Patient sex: F
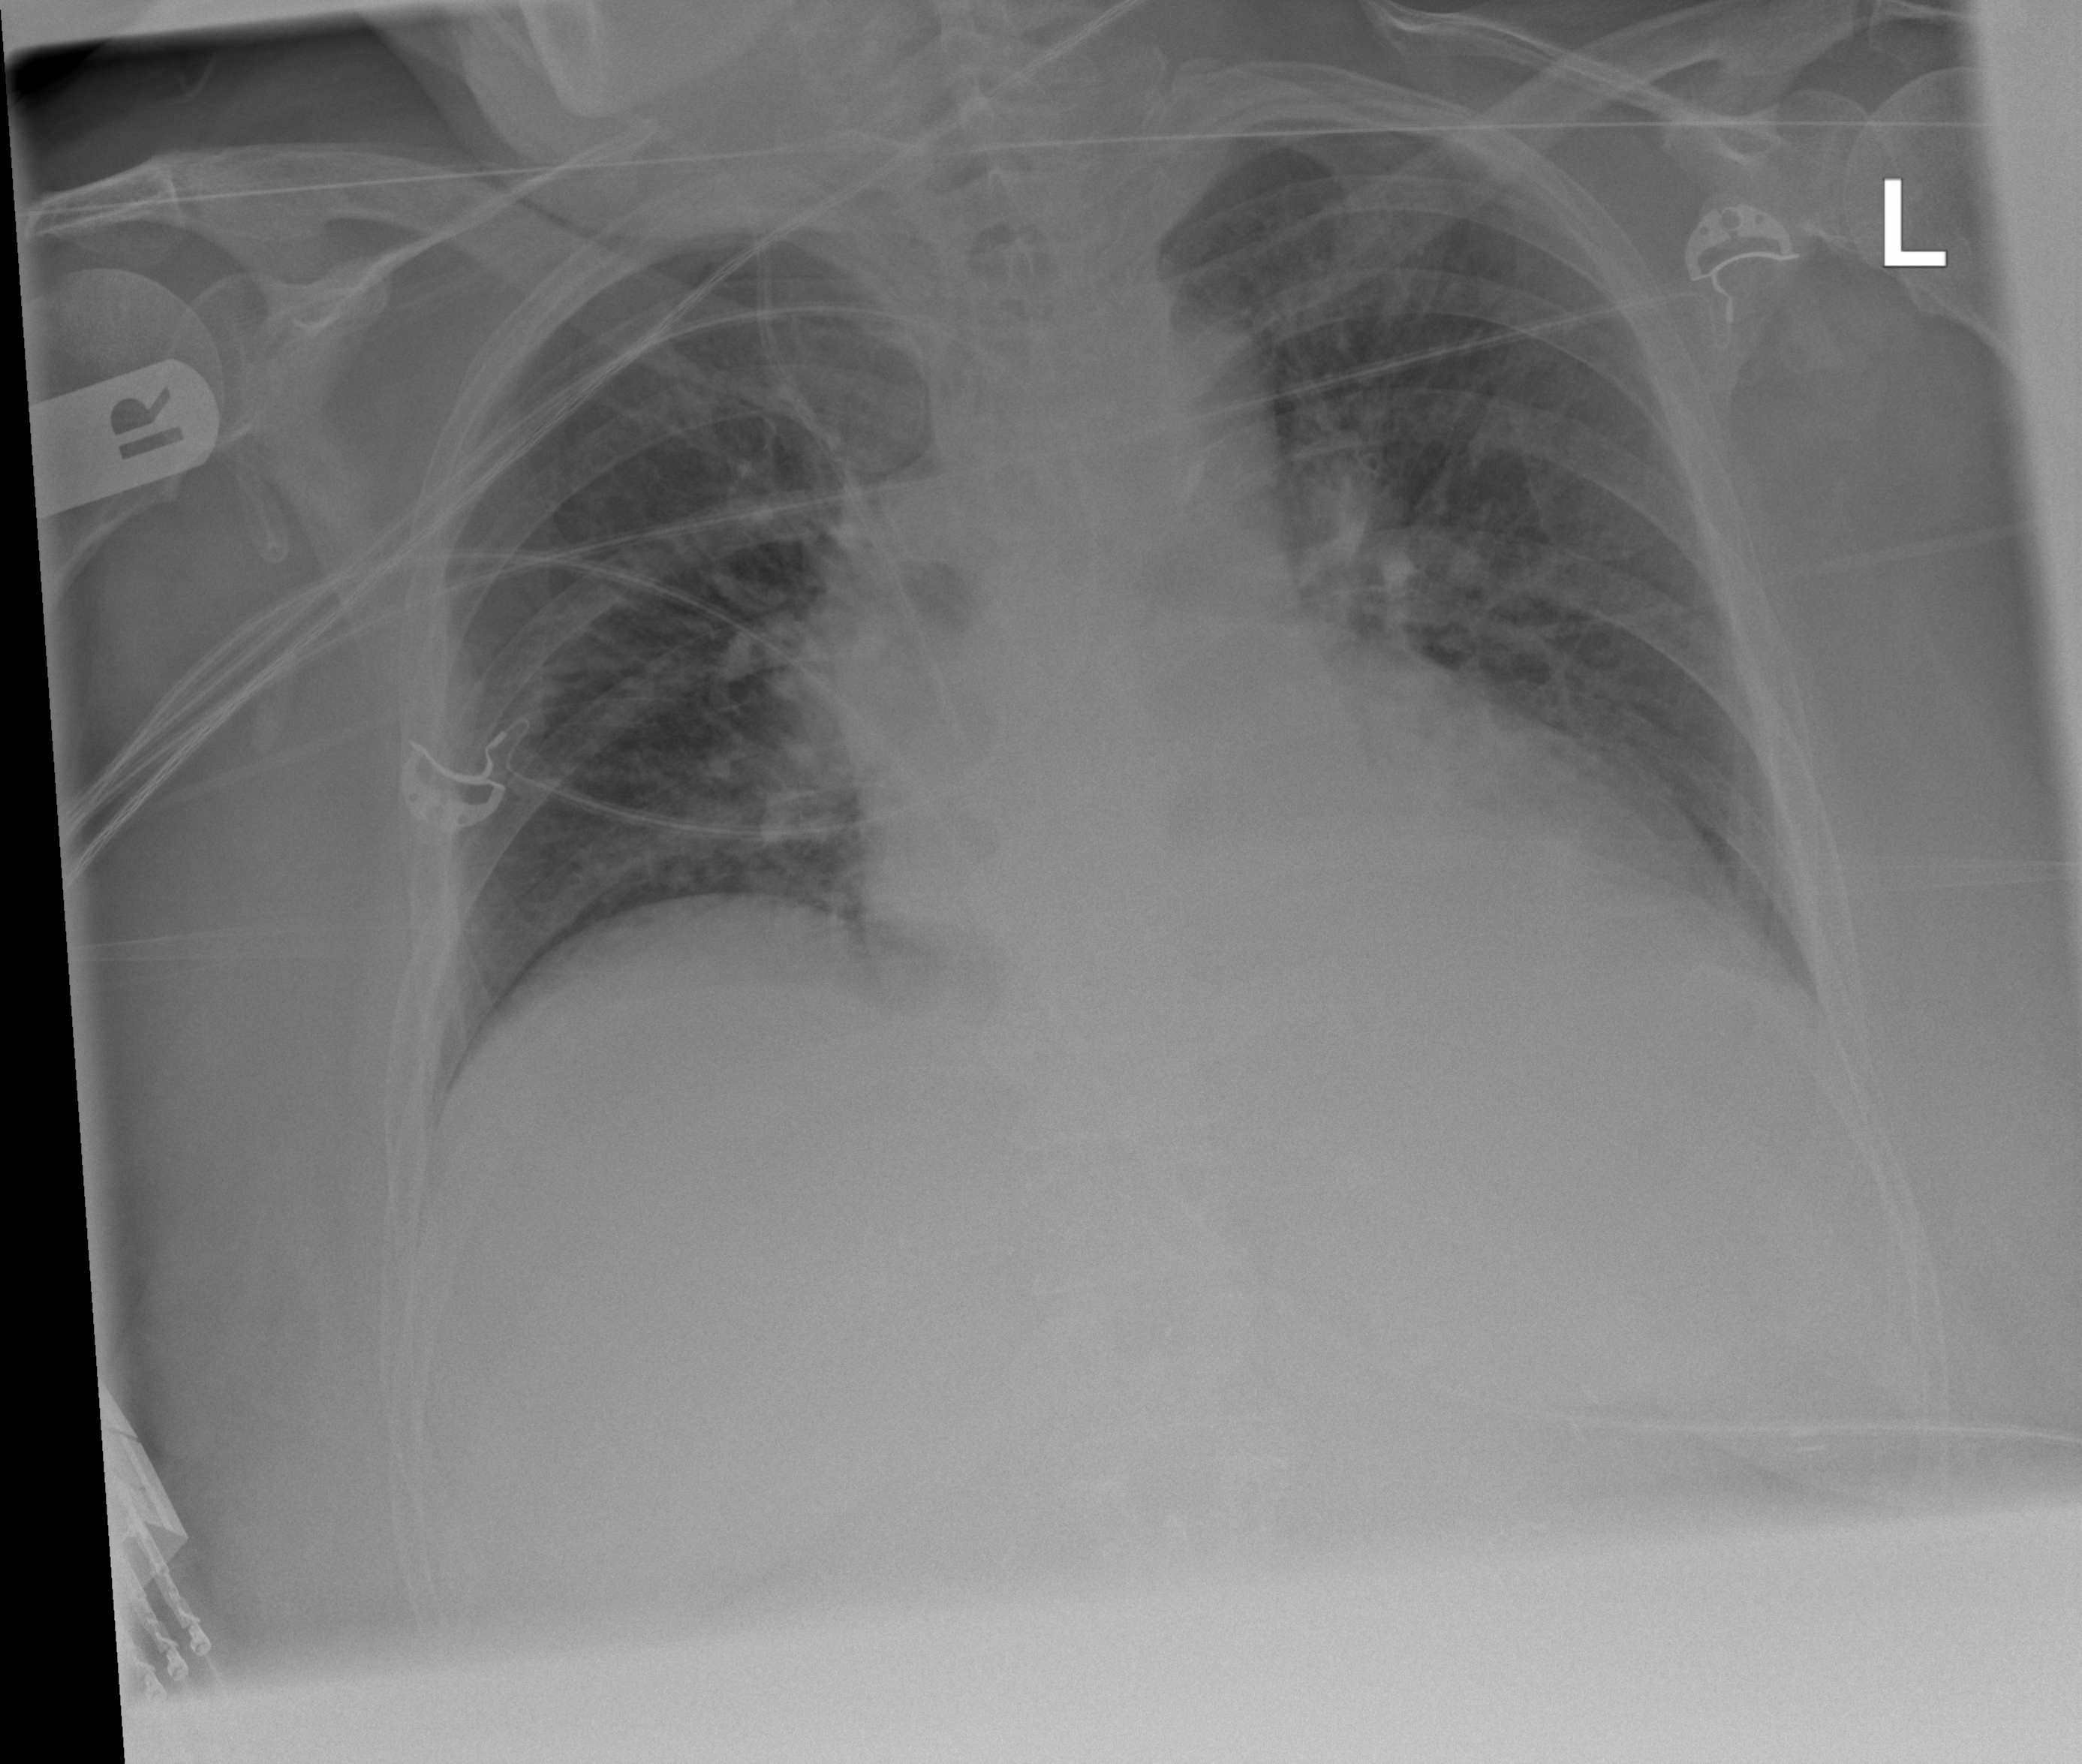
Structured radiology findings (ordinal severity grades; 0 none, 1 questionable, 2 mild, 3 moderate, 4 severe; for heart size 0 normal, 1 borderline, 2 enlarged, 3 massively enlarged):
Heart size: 2
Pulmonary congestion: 0
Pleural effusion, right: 0
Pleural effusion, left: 2
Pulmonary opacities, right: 1
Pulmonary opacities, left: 1
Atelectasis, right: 2
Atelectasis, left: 2